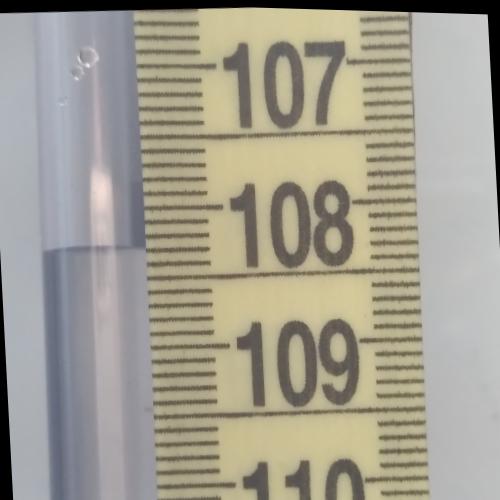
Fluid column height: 108.3 cm